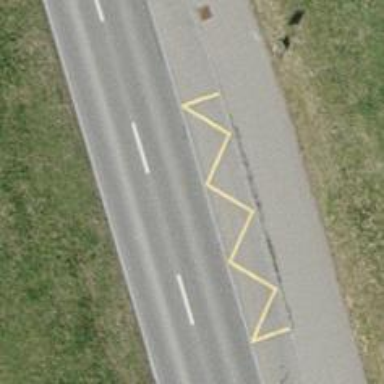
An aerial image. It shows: Bus stop equipped with public transport stop position.